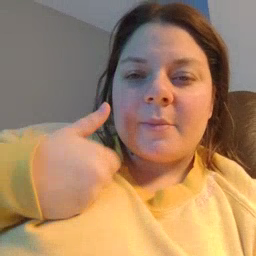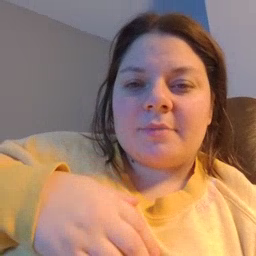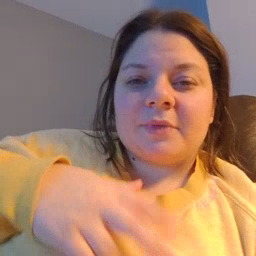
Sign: animal